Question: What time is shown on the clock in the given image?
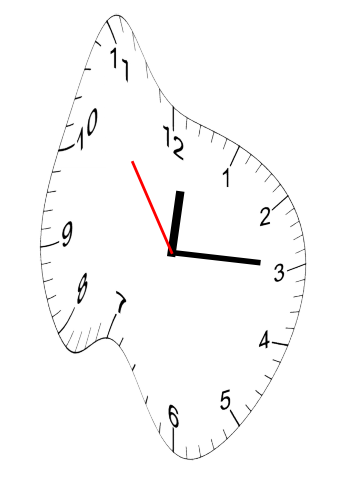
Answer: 12:14:54